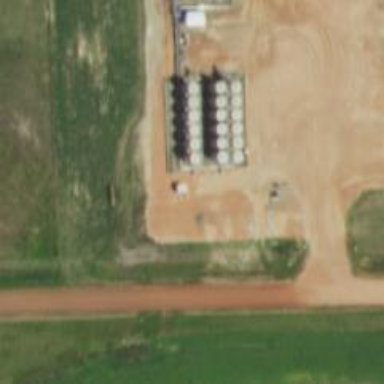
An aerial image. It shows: Storage tank with man-made structure.